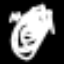
Label: squiggle